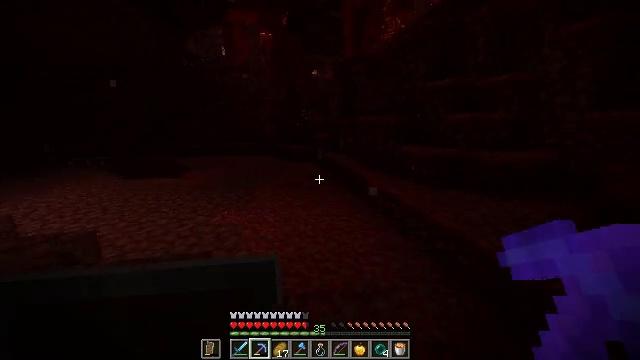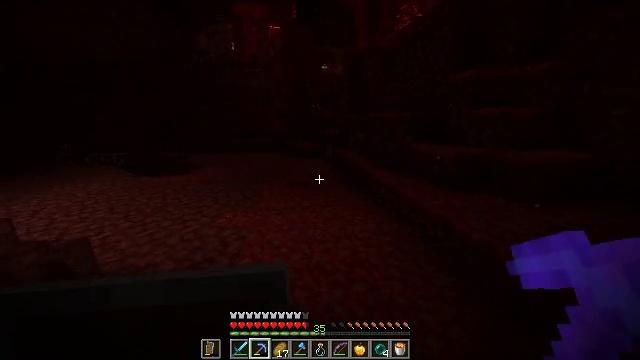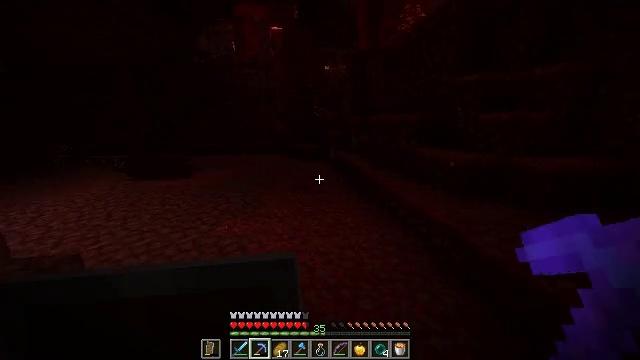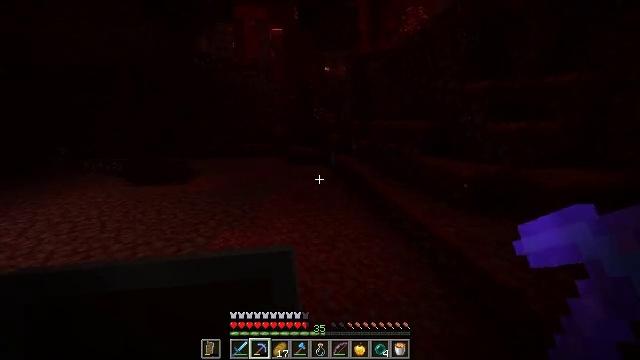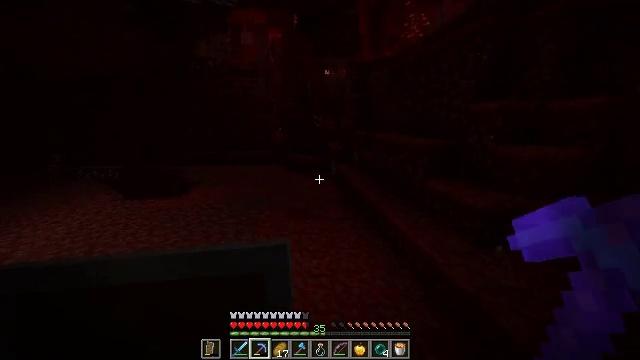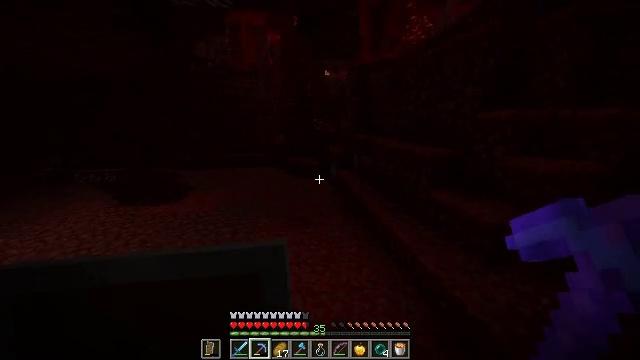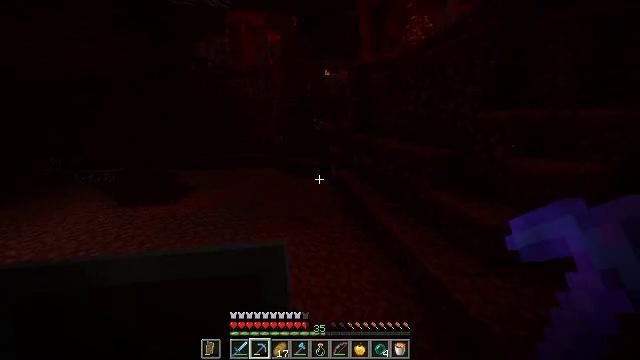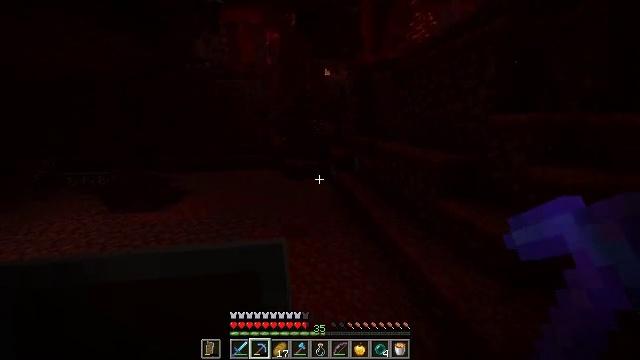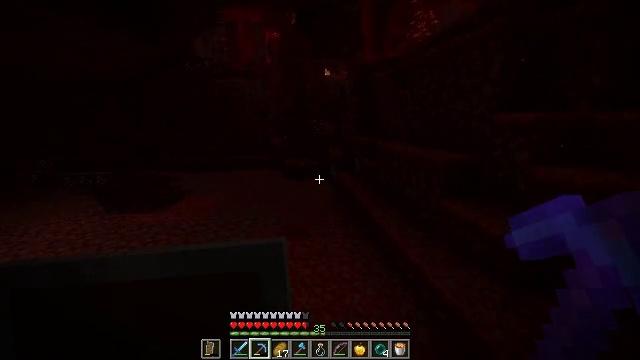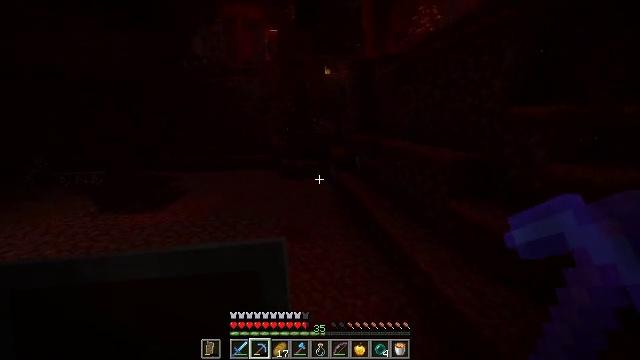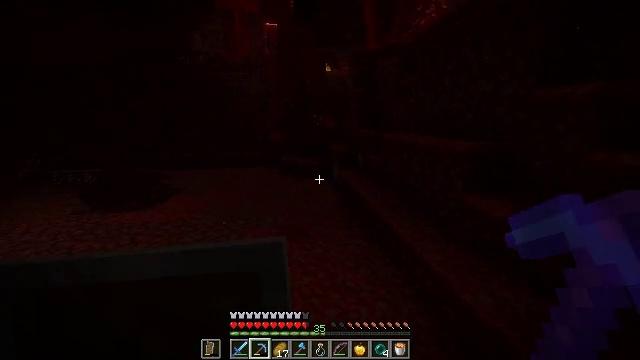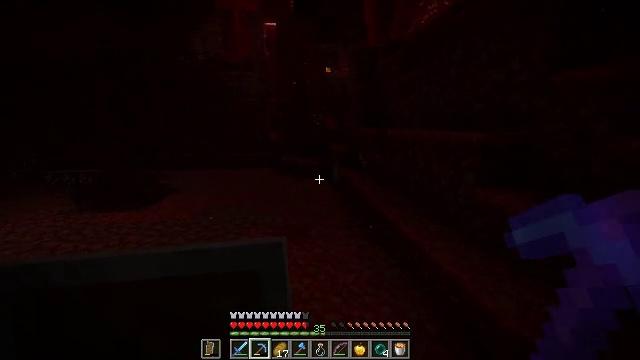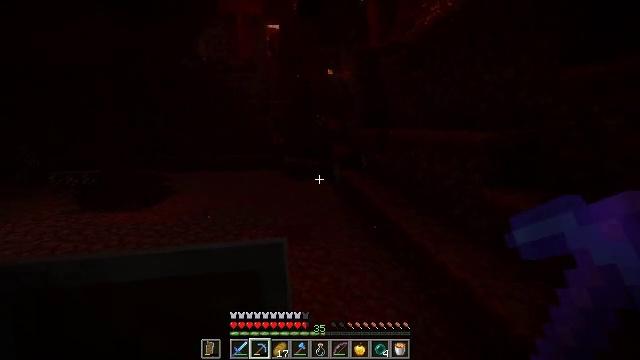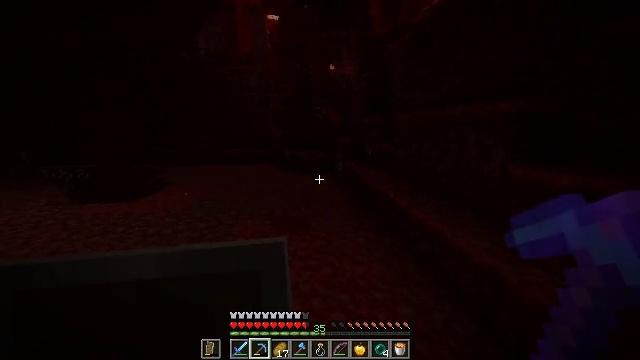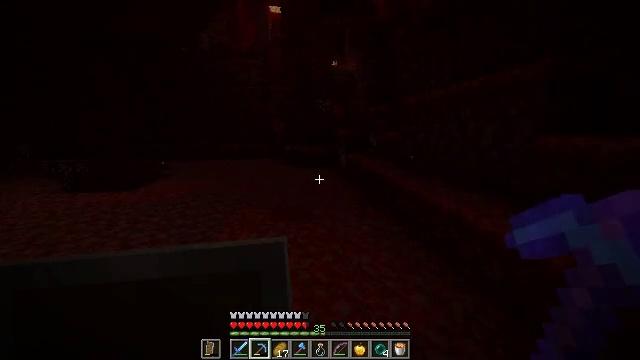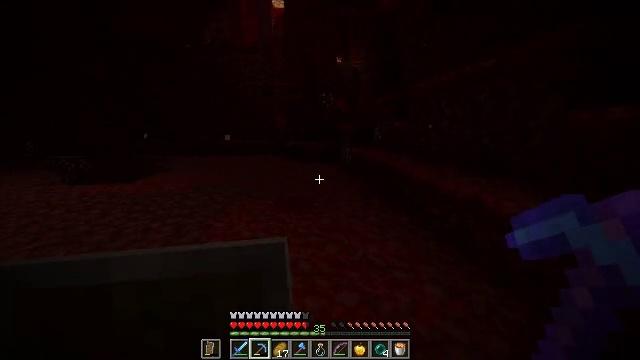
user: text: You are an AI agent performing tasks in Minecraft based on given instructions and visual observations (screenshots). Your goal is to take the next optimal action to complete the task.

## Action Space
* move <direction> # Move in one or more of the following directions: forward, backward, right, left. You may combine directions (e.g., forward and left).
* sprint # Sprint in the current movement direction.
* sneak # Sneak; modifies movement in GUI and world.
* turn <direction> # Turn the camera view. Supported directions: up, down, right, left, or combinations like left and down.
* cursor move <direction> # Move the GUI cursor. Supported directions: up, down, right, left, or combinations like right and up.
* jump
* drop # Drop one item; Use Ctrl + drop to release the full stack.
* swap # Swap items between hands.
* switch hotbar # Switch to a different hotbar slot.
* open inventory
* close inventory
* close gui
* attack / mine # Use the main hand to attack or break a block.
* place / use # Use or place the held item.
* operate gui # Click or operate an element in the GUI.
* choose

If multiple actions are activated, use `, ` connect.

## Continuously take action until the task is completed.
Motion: motion action
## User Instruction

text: Remove crimson nylium from the terrain.
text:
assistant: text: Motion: move forward, sprint, turn left and down
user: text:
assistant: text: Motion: move forward, sprint, jump
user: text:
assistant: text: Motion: move forward, sprint, jump
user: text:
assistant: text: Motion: move forward, sprint, jump
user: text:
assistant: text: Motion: move forward, sprint, jump
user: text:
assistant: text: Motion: move forward, sprint, jump
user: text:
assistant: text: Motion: move forward, sprint, jump
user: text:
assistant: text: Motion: move forward, sprint, jump
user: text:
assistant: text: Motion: move forward, sprint, jump
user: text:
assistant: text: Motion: move forward, sprint
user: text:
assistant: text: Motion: move forward, sprint, jump
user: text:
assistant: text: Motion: move forward, sprint, jump
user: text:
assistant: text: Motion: move forward, sprint, jump
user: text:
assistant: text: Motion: move forward, sprint, jump
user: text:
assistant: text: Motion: move forward, sprint, jump
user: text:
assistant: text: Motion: move forward, sprint, jump
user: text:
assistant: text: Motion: move forward, sprint, jump
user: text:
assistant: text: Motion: move forward, sprint, jump
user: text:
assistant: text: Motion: move forward, sprint, turn right, jump
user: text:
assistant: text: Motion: move forward, sprint, jump
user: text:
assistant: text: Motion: move forward, sprint, jump
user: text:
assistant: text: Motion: move forward, sprint, jump
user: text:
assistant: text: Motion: move forward, sprint, jump
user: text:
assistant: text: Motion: move forward, sprint, jump
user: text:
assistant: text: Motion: move forward, sprint, jump
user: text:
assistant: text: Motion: move forward, sprint, jump
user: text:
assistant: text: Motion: move forward, sprint, jump
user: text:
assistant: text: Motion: move forward, sprint, jump
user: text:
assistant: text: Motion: move forward, sprint, jump
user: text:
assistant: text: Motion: move forward, sprint, turn up, jump